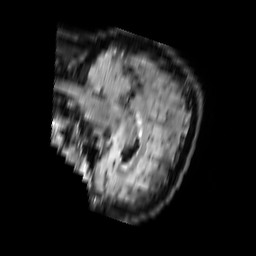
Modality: FLAIR
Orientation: sagittal
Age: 58
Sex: male
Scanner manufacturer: philips
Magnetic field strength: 3 T
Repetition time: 11 s
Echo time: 0.12 s